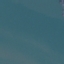
Label: SeaLake